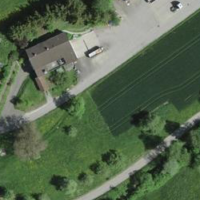
EUNIS habitat code: 54
Species observed at this site:
Pica pica